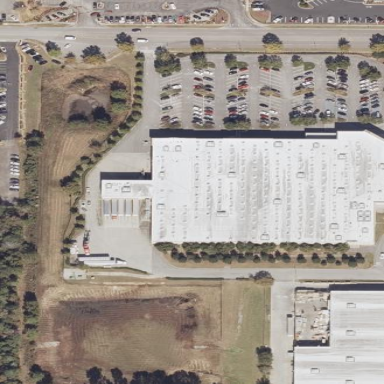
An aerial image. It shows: Wholesale shop building.